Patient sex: M
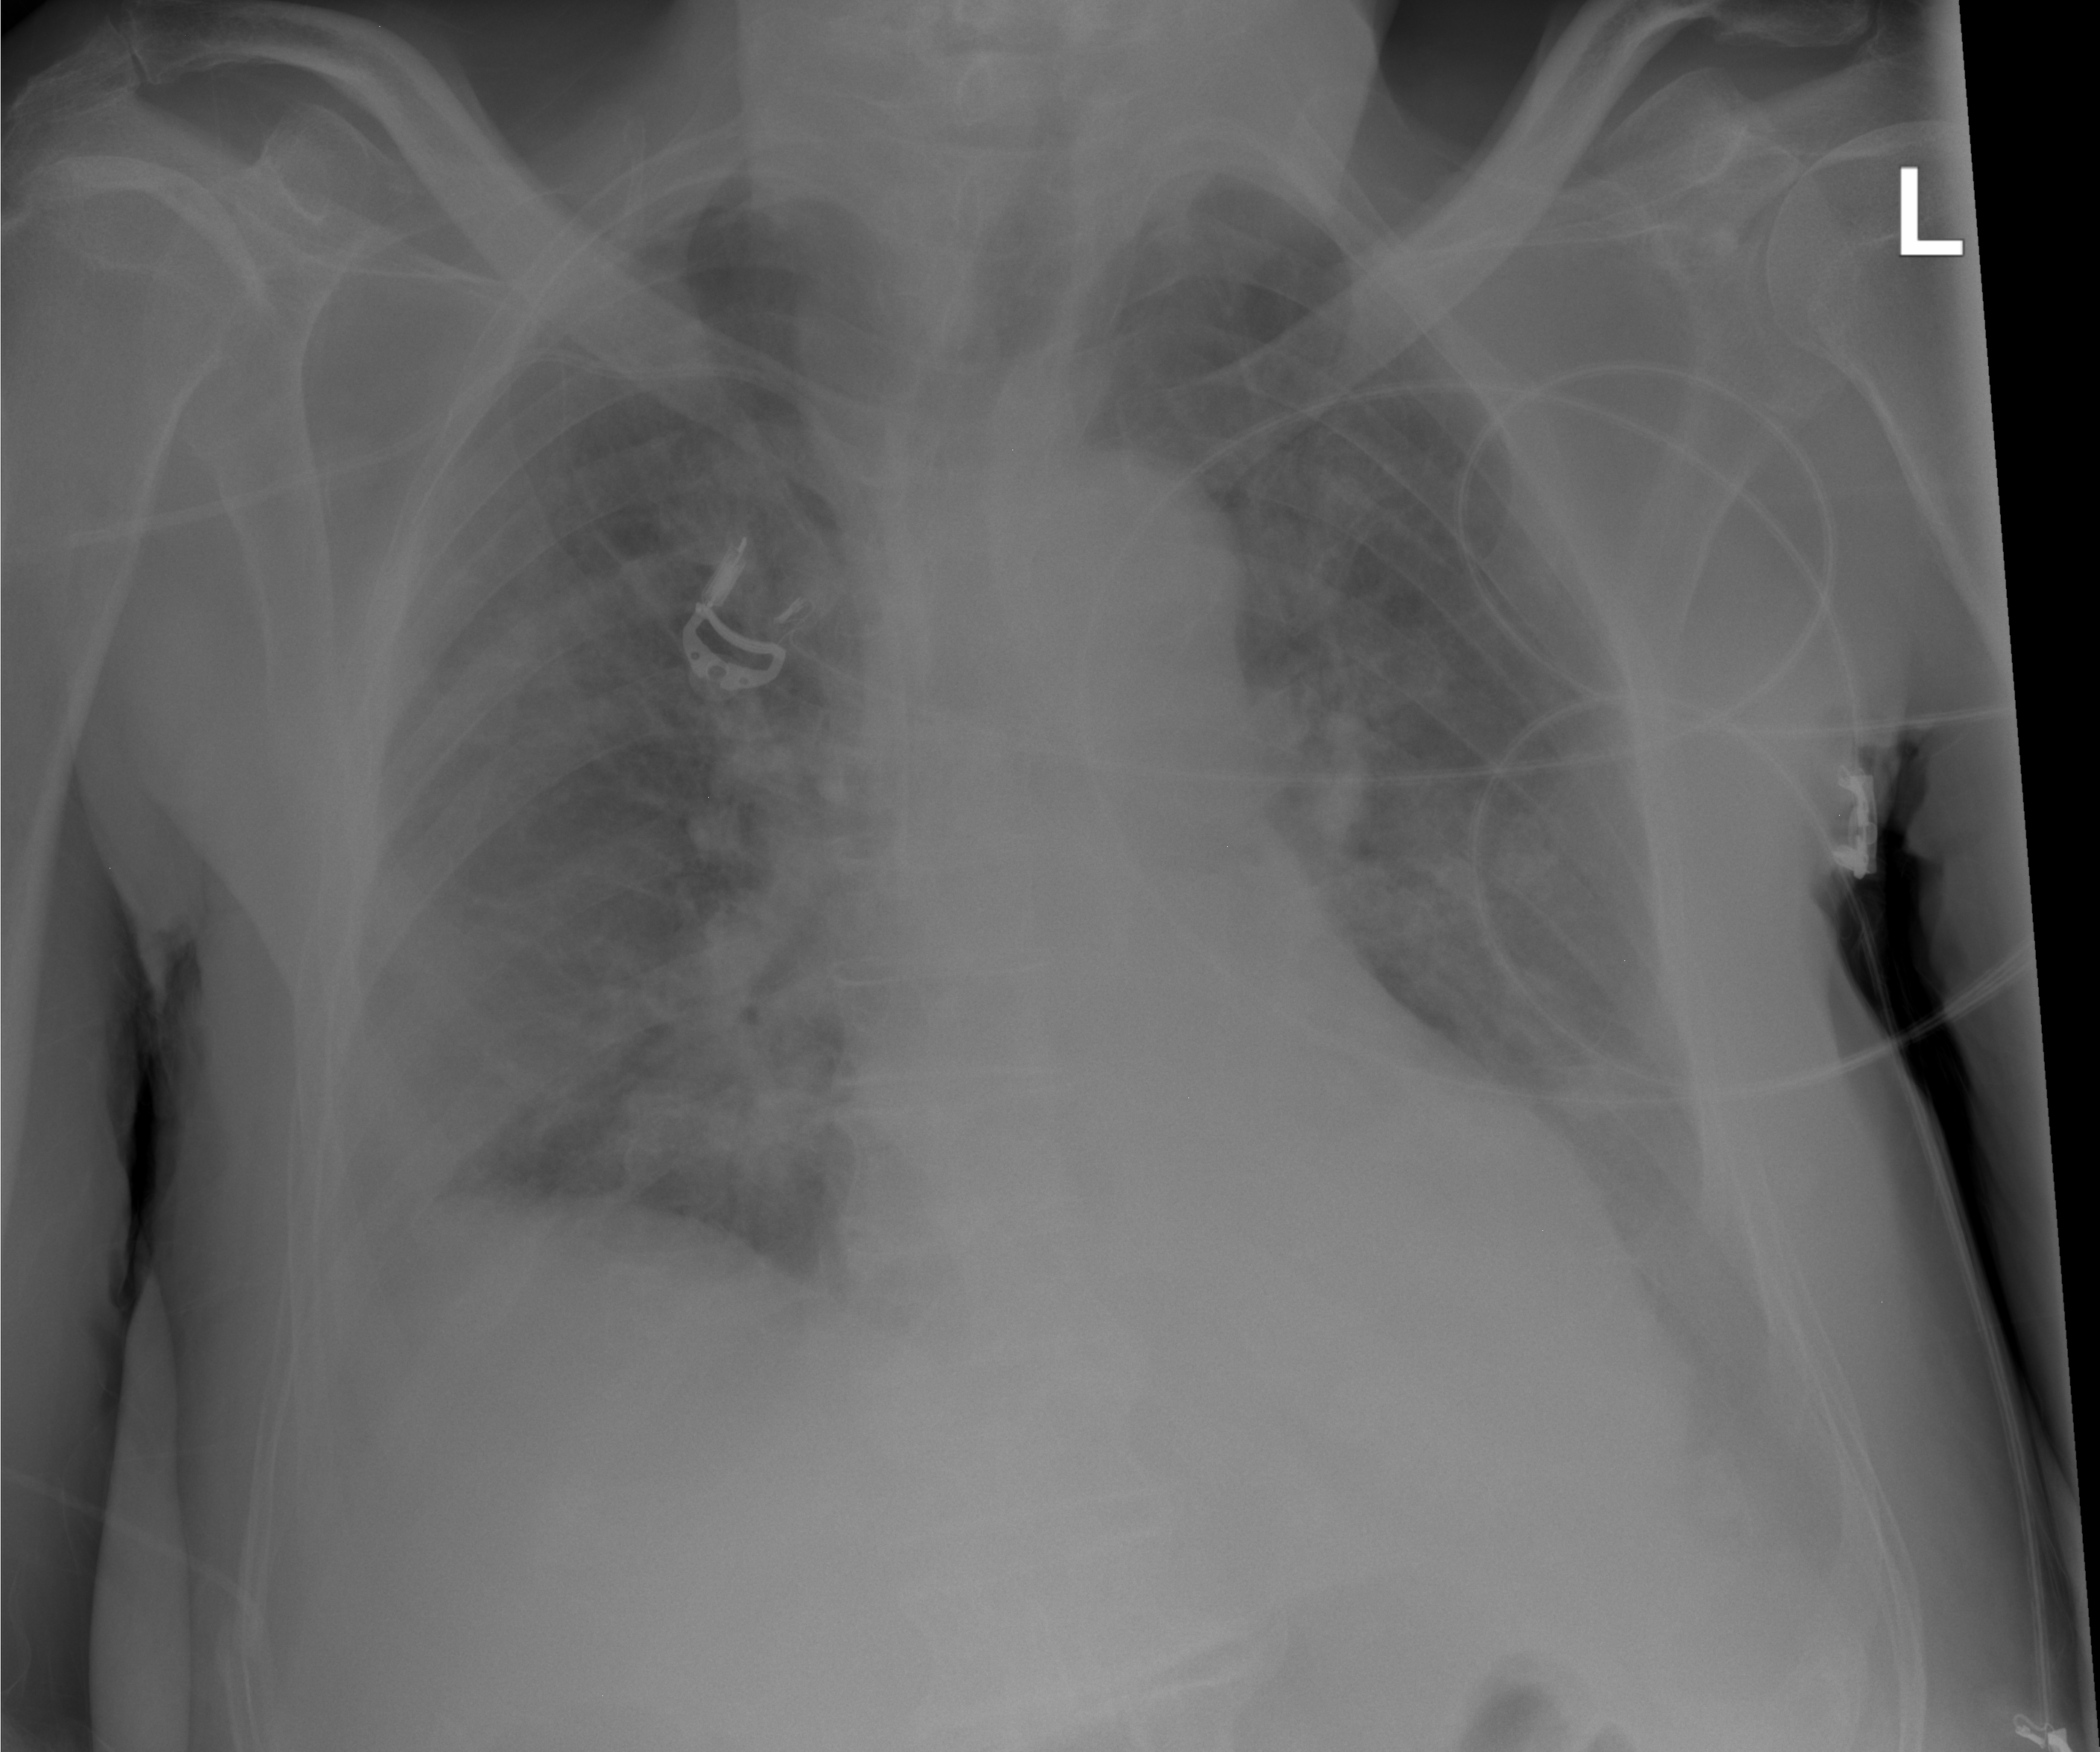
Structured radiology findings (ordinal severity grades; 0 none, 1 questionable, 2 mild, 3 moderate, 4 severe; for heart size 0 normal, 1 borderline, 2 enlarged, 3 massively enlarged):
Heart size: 0
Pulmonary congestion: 2
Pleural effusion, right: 2
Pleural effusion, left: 2
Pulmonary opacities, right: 3
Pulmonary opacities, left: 2
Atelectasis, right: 3
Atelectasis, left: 2